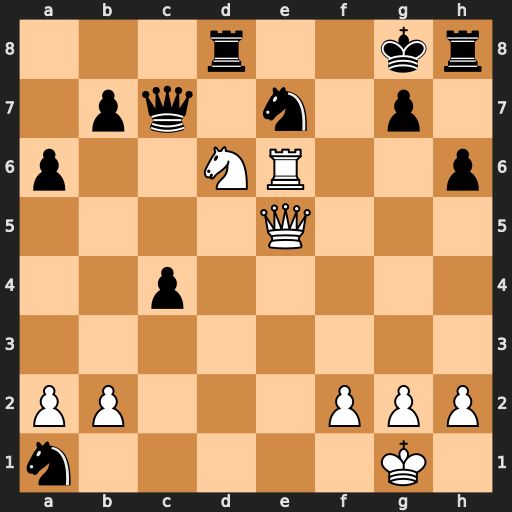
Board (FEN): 3r2kr/1pq1n1p1/p2NR2p/4Q3/2p5/8/PP3PPP/n5K1
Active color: w
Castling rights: -
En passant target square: -
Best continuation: Rxe7 Qxe7 Qxe7 Rxd6 Qxd6